Field crop: tomato
Growth stage: 1
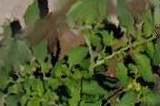
Species: tomato